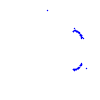
Particle: proton